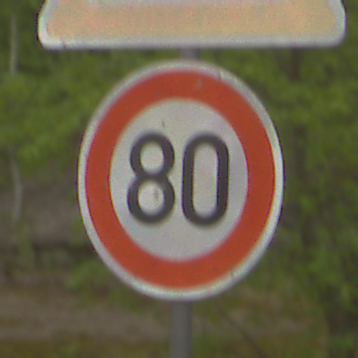
Verkehrszeichen: Geschwindigkeit80
Zusatzzeichen oben: Gefaelle10
Umgebung: Outdoor, Nature
Tageszeit: MorningAfternoon
Wetter: Overcast
Licht: Natural
Jahreszeit: NotSpecified
Kontrast: LowContrast